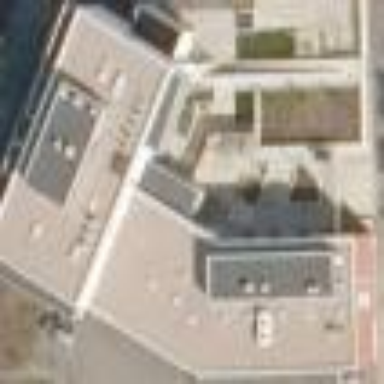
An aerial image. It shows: Apartment building with flat roof.